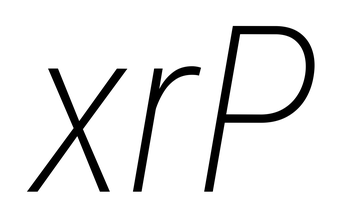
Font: Roboto-Italic_Condensed_ExtraLight_Italic